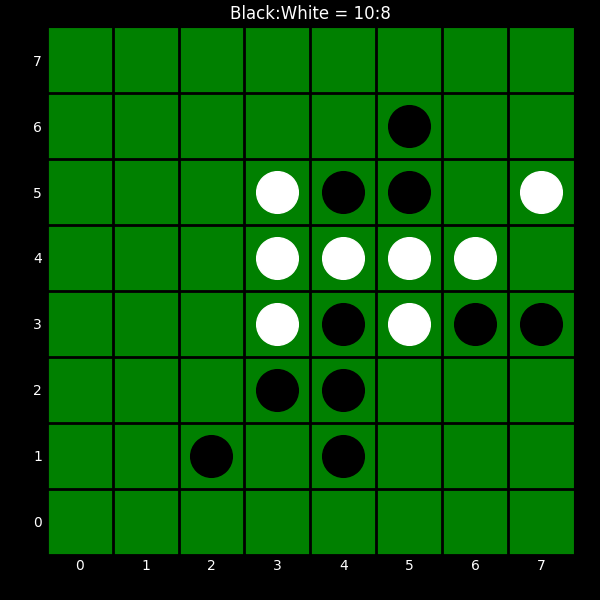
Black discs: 10
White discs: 8